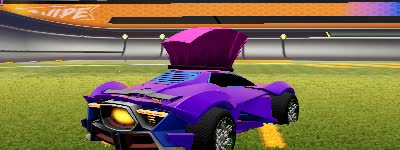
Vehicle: werewolf